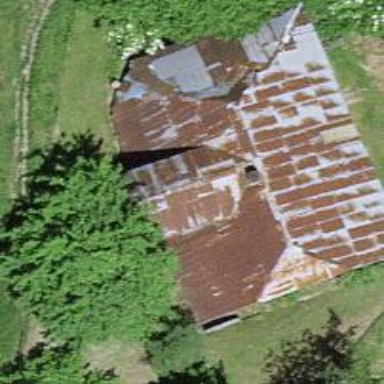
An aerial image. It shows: Farm building.